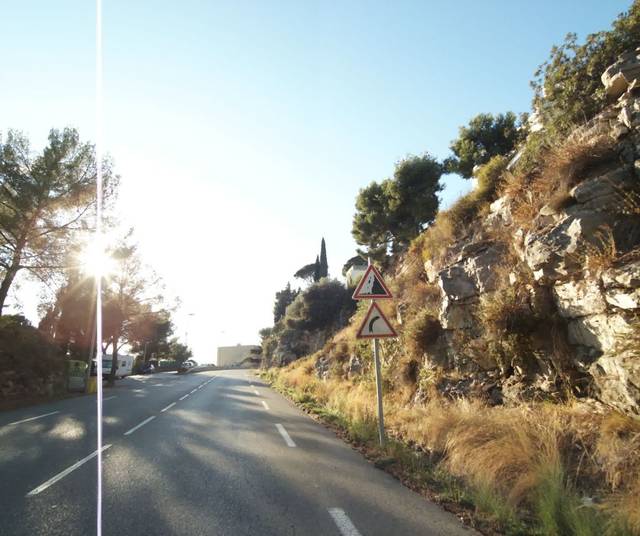
Region: France
Coordinates: 43.217, 5.546